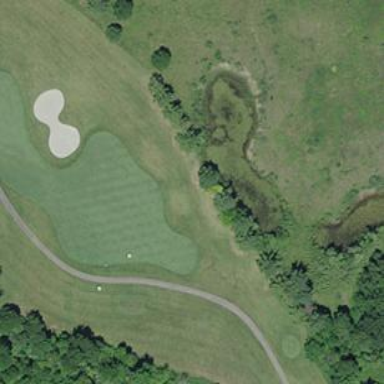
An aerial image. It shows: Grassy area designated as golf fairway.